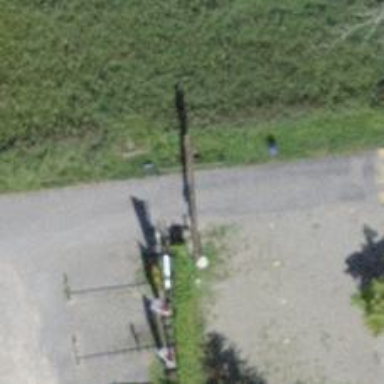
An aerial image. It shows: Swing gate.